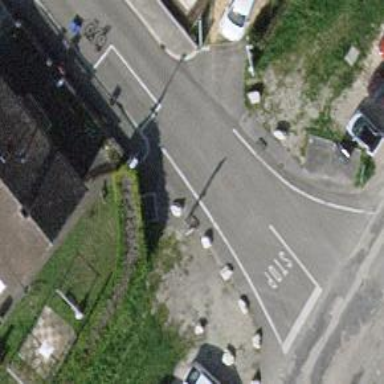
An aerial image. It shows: Block barrier.